Field crop: tomato
Growth stage: 2
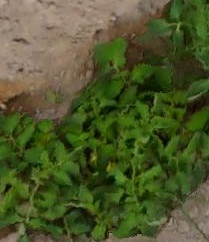
Species: tomato